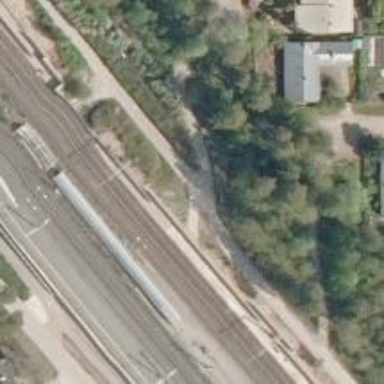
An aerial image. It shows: Platform edge at railway station.